Interaction volume radius: 10 \u00c5
Interaction volume height: 15 \u00c5
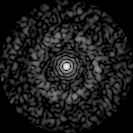
Disorder parameter: 0.8084